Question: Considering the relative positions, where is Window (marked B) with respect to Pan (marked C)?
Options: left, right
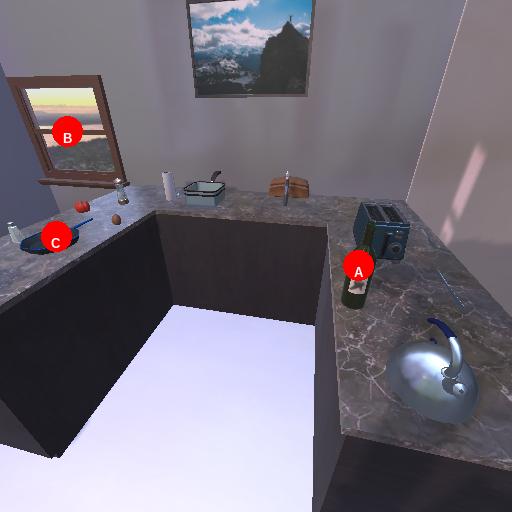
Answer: left